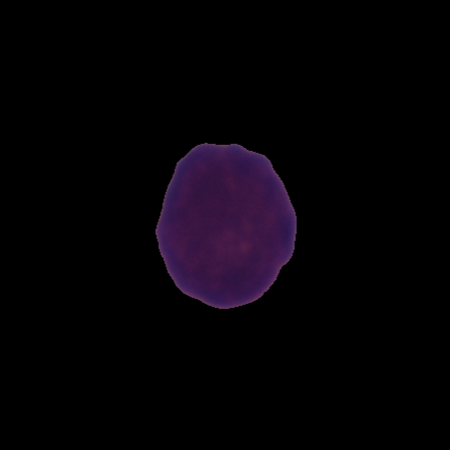
Label: healthy